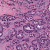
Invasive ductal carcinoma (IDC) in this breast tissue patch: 0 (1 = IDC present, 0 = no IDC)